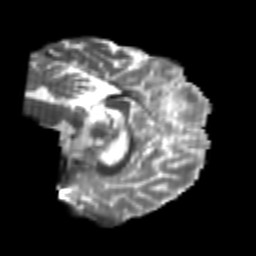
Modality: T2w
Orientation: sagittal
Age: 25
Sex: female
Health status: healthy
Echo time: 0.074 s